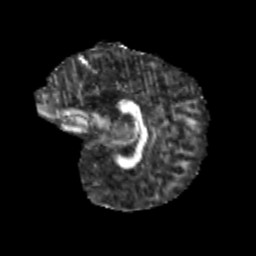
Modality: FA
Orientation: sagittal
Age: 9
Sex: male
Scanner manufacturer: siemens
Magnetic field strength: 3 T
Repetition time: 3.8 s
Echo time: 0.07 s